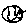
Label: smiley face